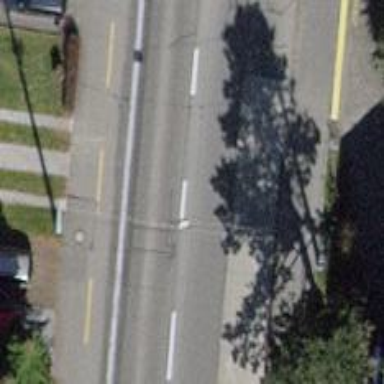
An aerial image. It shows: Bus stop for trolleybuses with designated stop position for public transport.